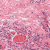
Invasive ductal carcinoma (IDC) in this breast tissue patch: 0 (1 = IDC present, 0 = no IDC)